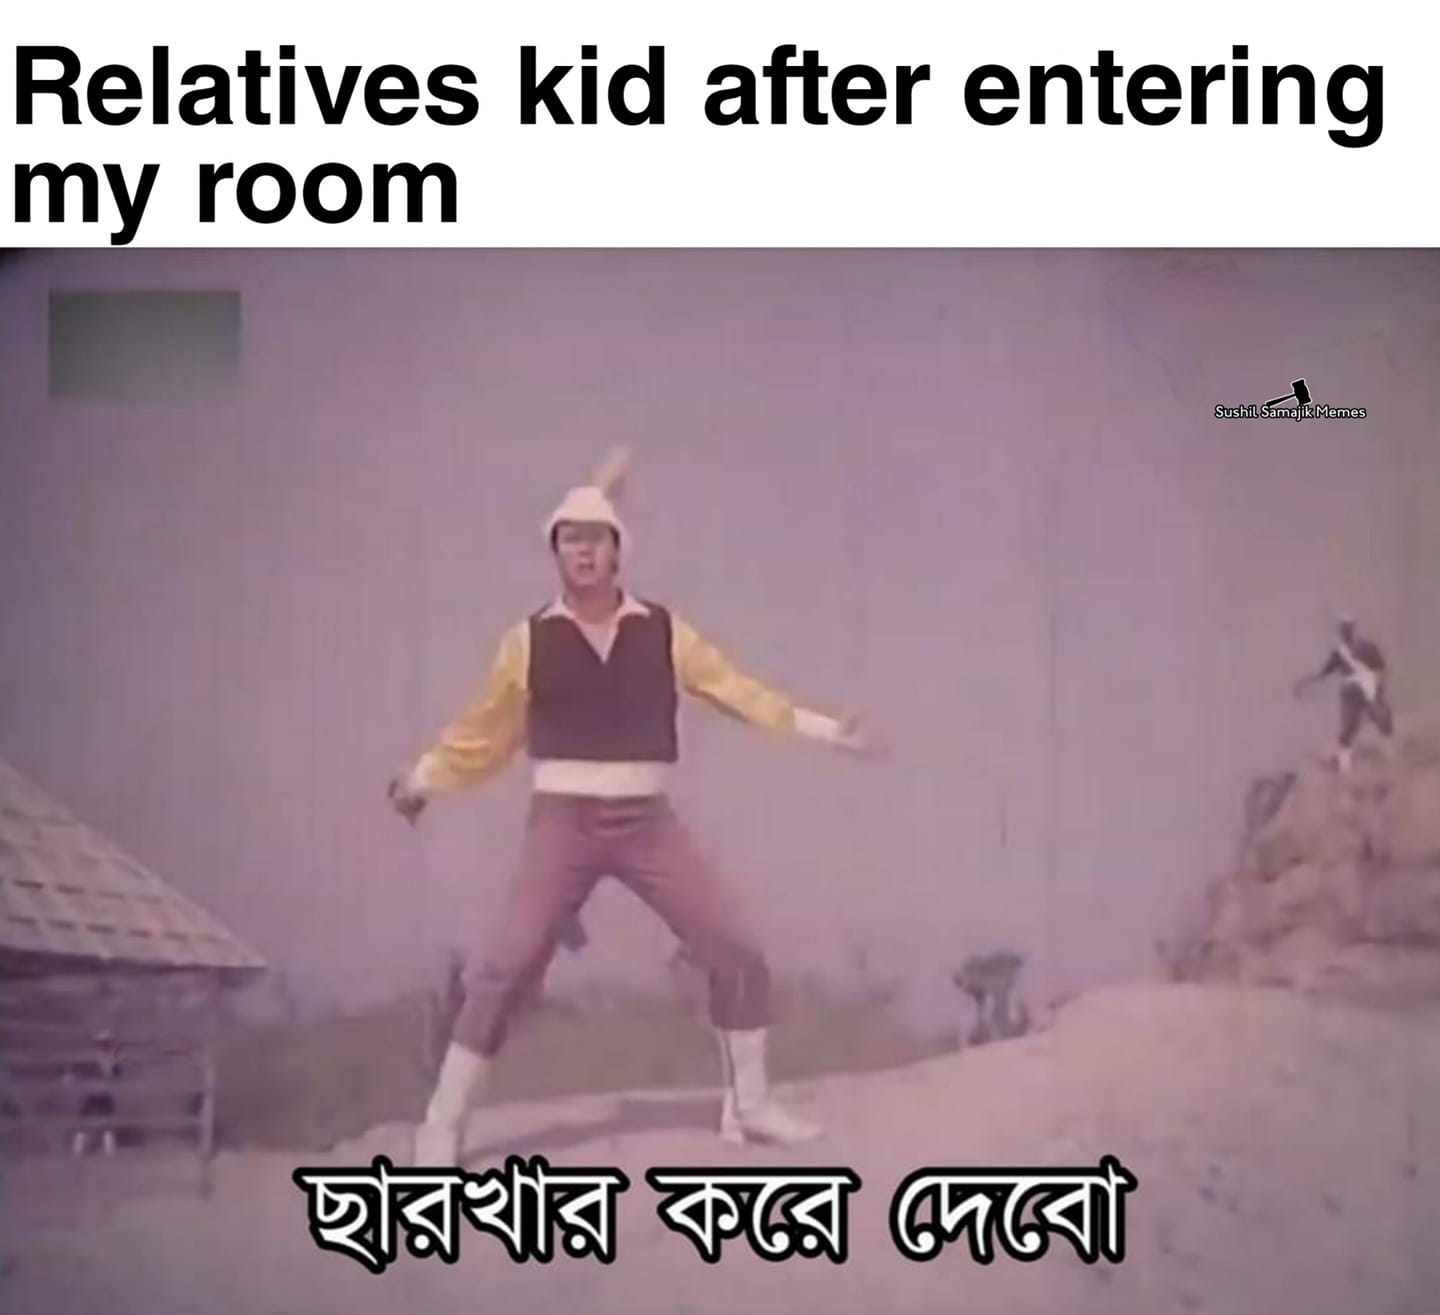
Caption: Relatives kid after entering my room      ছারখার করে দেবো
Label: non-hate